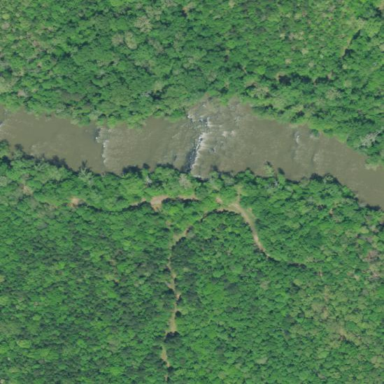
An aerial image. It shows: Rapid whitewater waterway with rapids.